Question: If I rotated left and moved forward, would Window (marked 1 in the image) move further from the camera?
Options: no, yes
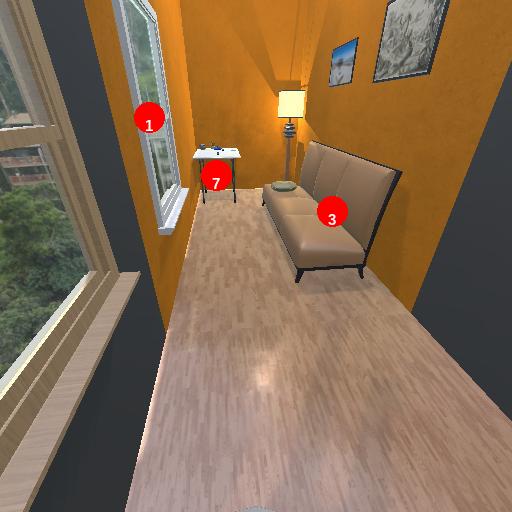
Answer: no